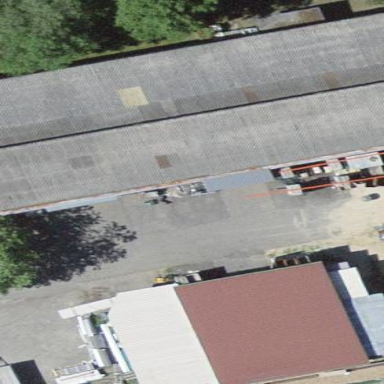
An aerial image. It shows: Commercial building.